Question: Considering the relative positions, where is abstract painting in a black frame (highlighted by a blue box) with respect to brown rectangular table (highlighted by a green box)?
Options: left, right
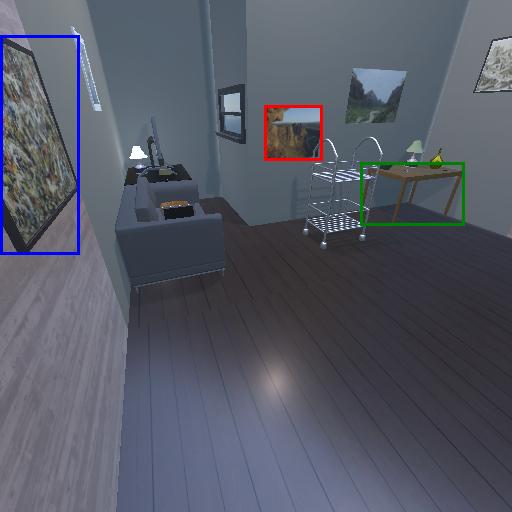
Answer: left